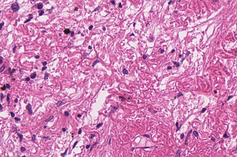
Tumor epithelial tissue: no
Tumor-associated stroma tissue: yes
Normal tissue: no